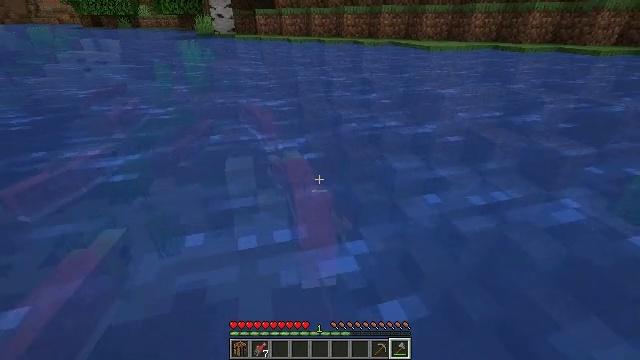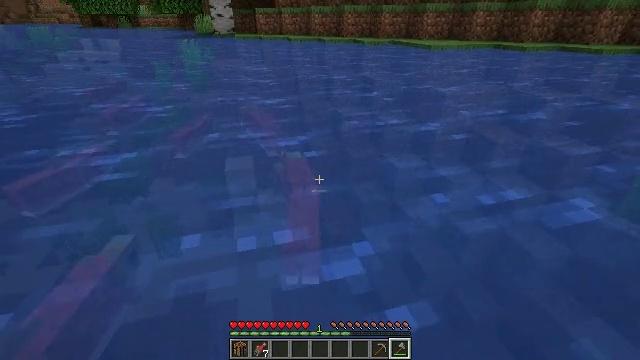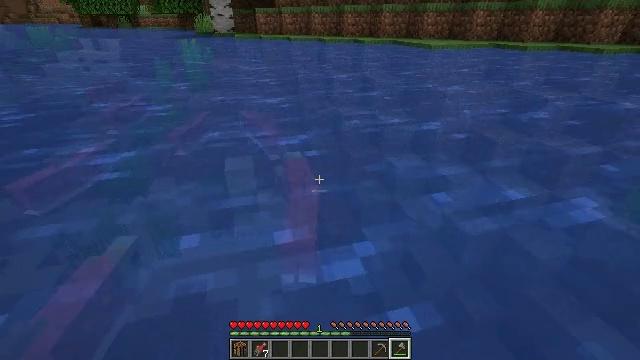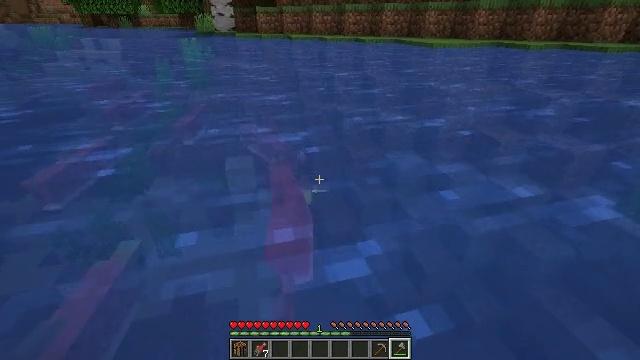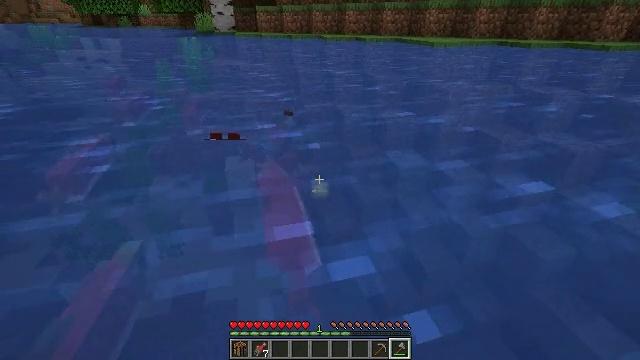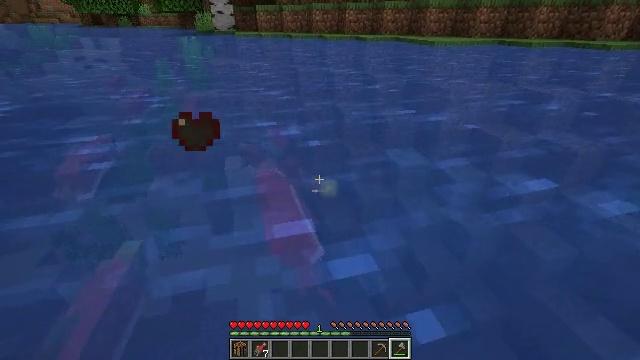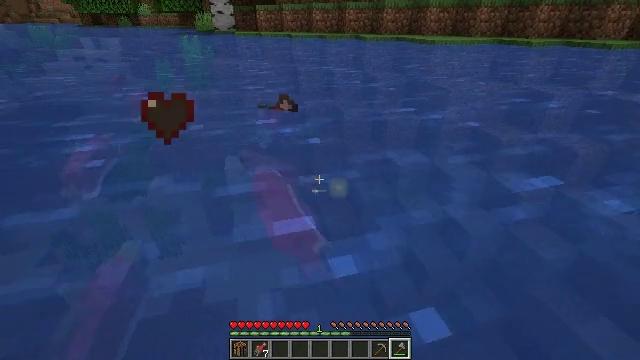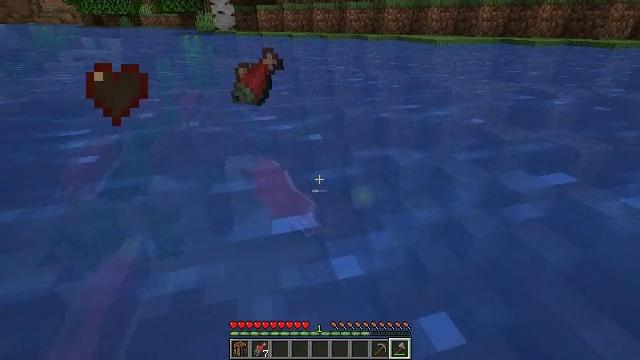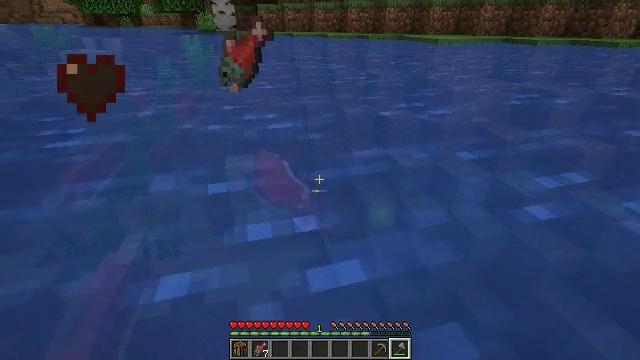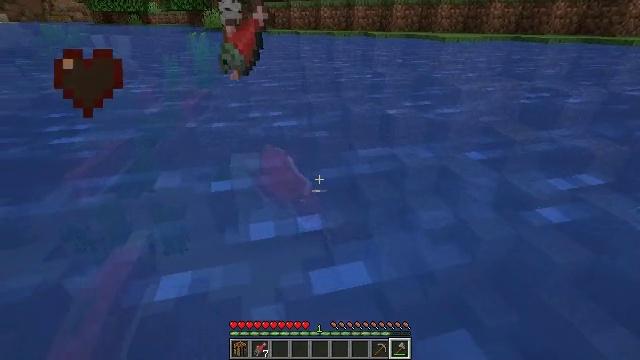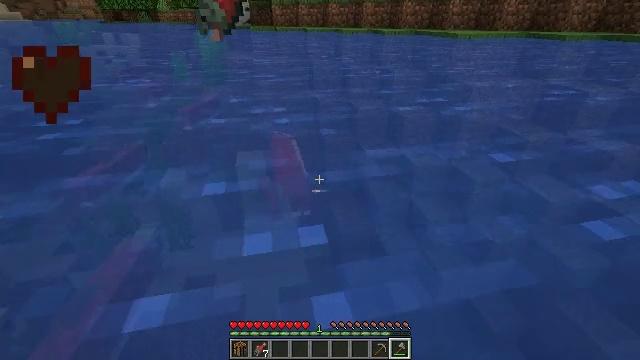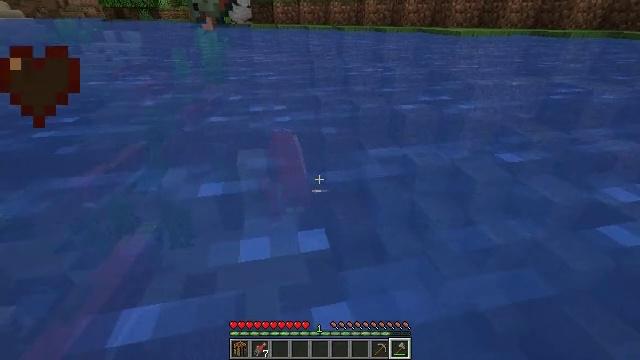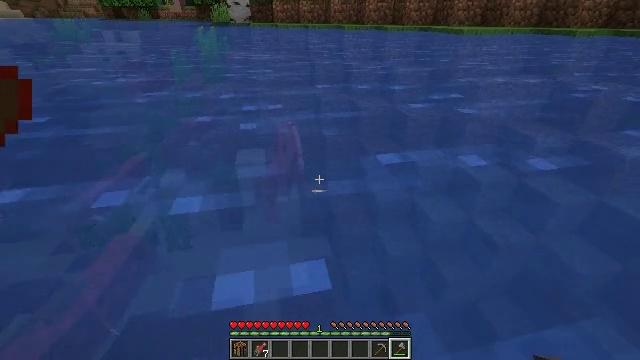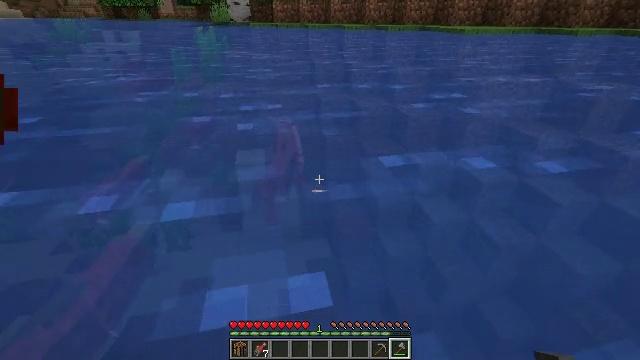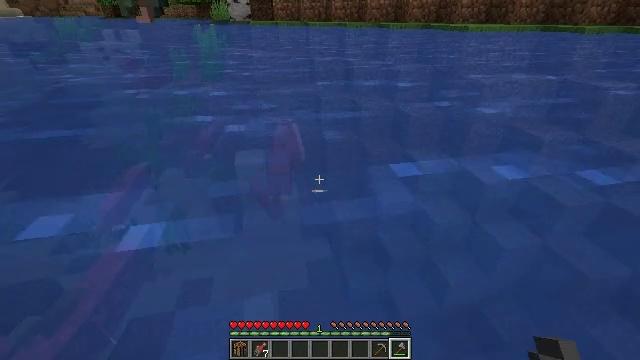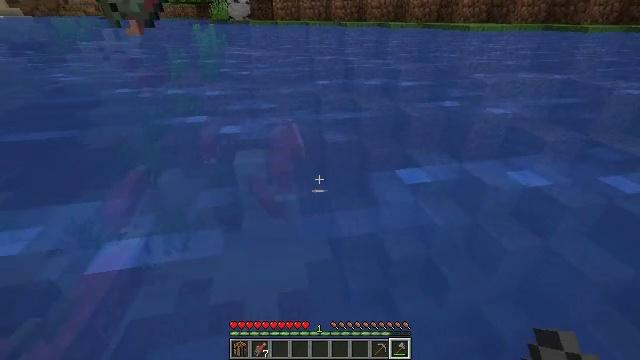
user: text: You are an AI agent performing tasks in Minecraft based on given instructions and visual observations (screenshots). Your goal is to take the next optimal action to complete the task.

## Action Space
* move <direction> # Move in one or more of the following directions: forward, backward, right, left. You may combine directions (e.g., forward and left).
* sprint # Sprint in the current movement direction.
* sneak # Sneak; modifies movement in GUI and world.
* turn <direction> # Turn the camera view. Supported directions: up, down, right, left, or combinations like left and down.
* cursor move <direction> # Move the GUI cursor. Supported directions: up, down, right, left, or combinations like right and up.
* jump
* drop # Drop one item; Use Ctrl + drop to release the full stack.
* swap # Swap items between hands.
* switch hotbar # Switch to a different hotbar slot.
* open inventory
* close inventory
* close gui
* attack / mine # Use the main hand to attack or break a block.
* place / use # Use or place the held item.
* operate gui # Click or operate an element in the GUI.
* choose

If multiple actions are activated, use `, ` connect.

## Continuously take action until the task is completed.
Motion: motion action
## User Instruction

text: Kill the salmon.
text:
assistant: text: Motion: attack / mine
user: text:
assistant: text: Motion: no_op
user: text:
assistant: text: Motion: no_op
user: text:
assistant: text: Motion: no_op
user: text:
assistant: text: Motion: no_op
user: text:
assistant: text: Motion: no_op
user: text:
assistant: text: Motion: move forward
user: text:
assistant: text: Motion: move forward
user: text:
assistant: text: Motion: move forward, turn left
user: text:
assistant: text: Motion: move forward, turn left
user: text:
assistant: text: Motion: move forward
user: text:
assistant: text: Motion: move forward
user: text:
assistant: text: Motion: move forward
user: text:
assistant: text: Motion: move forward
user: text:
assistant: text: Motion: move forward
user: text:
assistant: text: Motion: move forward
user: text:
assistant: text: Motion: move forward, turn left and down
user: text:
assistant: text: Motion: move forward, turn left and down
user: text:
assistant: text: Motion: move forward, turn left and up
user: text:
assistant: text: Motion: move forward, turn up
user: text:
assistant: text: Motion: move forward, turn left and up
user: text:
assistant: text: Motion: move forward, turn left, attack / mine
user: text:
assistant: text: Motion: move forward, attack / mine
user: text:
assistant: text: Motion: move forward, attack / mine
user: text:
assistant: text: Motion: move forward, turn left and down
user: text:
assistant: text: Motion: move forward, turn down
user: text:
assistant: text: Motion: move forward, turn down
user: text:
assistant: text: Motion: move forward, turn down
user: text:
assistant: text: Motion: move forward
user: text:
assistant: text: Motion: move forward